Question: I am creating a system where when a user is created a device can be assigned to that user. I am doing this with a dropdown and while the dropdown is populated with the list of devices, it does not update the user with that device. Multiple users can use the same device and i want to avoid hard coding as the information is already on the database.
I am doing this through ef code first any other suggestions will be taken into account. Im really just focused on getting this to work so i am open to suggestions. I also want to get this working with edit, however im assuming the solution will fix both create and edit, if i use similar code.
I have been using a viewmodel to display the devices on the index page. The current users on the db show their allocated devices so i know that works, but i had to manually assign the devices in the table data.
'''
namespace FaceToFaceWebsite.Controllers
{
public class PatientController : Controller
{
private F2FData db = new F2FData();
public ActionResult Index()
{
var viewModel = db.Users
.Select(u => new UserDeviceViewModel()
{
User = u,
Device = u.Device
}).ToList();
return View(viewModel);
}
public ActionResult Create()
{
ViewBag.DeviceID = new SelectList(db.Devices, "DeviceID", "Name");
return View();
}
[HttpPost]
[ValidateAntiForgeryToken]
public ActionResult Create([Bind(Include = "UserID,CodeName,UseBriefInstructions,DeviceID,Name")] User user, Device device)
{
if (ModelState.IsValid)
{
db.Users.Add(user);
db.Devices.Attach(device);
db.SaveChanges();
return RedirectToAction("Index");
}
return View(user);
}
'''
'''
namespace FaceToFace.Model
{
public class User
{
public int UserID { get; set; }
public string CodeName { get; set; }
public bool UseBriefInstructions { get; set; }
public ICollection<RegimeItem> RegimeItems { get; set; }
public Device Device { get; set; }
public virtual ICollection<Grading> UserGradings { get; set; }
public User()
{
this.RegimeItems = new List<RegimeItem>();
Device = new Device();
}
}
public class RegimeItem
{
public int RegimeItemID { get; set; }
public Exercise RegimeExercise { get; set; }
}
}
'''
'''
namespace FaceToFace.Model
{
public class Device
{
public int DeviceID { get; set; }
public string Name { get; set; }
}
}
'''
'''
namespace FaceToFaceWebsite.Models
{
public class UserDeviceViewModel
{
public Device Device { get; set; }
public User User { get; set; }
public IList<SelectListItem> Name { get; set; }
}
}
'''
'''
@model FaceToFace.Model.User
@{
ViewBag.Title = "Create";
}
<h2>Create</h2>
@using (Html.BeginForm()) {
@Html.AntiForgeryToken()
@Html.ValidationSummary(true)
<fieldset>
<legend>User</legend>
<div class="editor-label">
@Html.LabelFor(model => model.CodeName)
</div>
<div class="editor-field">
@Html.EditorFor(model => model.CodeName)
@Html.ValidationMessageFor(model => model.CodeName)
</div>
<div class="editor-label">
@Html.LabelFor(model => model.Device.Name, "Device")
</div>
<div class="editor-field">
@Html.DropDownListFor(model => model.Device.DeviceID, (IEnumerable<SelectListItem>)ViewBag.DeviceID)
</div>
<div class="editor-label">
@Html.LabelFor(model => model.UseBriefInstructions)
</div>
<div class="editor-field">
@Html.EditorFor(model => model.UseBriefInstructions)
@Html.ValidationMessageFor(model => model.UseBriefInstructions)
</div>
<p>
<input type="submit" value="Create" />
</p>
</fieldset>
}
<div>
@Html.ActionLink("Back to List", "Index")
</div>
'''
I believe the problem lies with what ive been doing in the Controller, and after many tries i cannot get the create function to assign a user to a device from the db so any help would be greatly appreciated.
'''
private void PopulateDeviceChoices(UserDeviceViewModel model)
{
model.DeviceChoices = db.Devices.Select(m => new SelectListItem
{
Text = m.Name,
Value = m.DeviceID
});
}
//
// GET: /Patient/
public ActionResult Index()
{
//var viewModel = new List<FaceToFaceWebsite.Models.UserDeviceViewModel>();
var viewModel = db.Users
.Select(u => new UserDeviceViewModel()
{
User = u,
Device = u.Device
}).ToList();
return View(viewModel);
}
public ActionResult Create(UserDeviceViewModel model, User user)
{
ViewBag.DeviceID = new SelectList(db.Devices, "DeviceID", "Name");
var device = db.Devices.Find(model.DeviceId);
user.Device = device;
PopulateDeviceChoices(model);
return View(model);
}
//
// POST: /Patient/Create
[HttpPost]
[ValidateAntiForgeryToken]
public ActionResult Create(User user, Device device, UserDeviceViewModel model)
{
if (ModelState.IsValid)
{
db.Users.Add(user);
db.Devices.Attach(device);
db.SaveChanges();
return RedirectToAction("Index");
}
PopulateDeviceChoices(model);
return View(model);
}
'''
I have made the changes as Chris' suggestions, however i dont think i have translated them correctly, as i am getting an error at 'Value = m.DeviceID' which is telling me 'Cannot implicitly convert type 'int' to 'string''
I have got it working however, i am getting two sets of user input rows on the view, it also does not allow me to assign a device to a user still.
'''
public ActionResult Create()
{
UserDeviceCreateViewModel model = new UserDeviceCreateViewModel();
ConfigureViewModel(model);
return View(model);
}
public ActionResult Create(UserDeviceCreateViewModel model, User user, Device device)
{
if (!ModelState.IsValid)
{
ConfigureViewModel(model);
return View(model);
}
db.Users.Add(user);
db.SaveChanges();
return RedirectToAction("Index");
}
'''
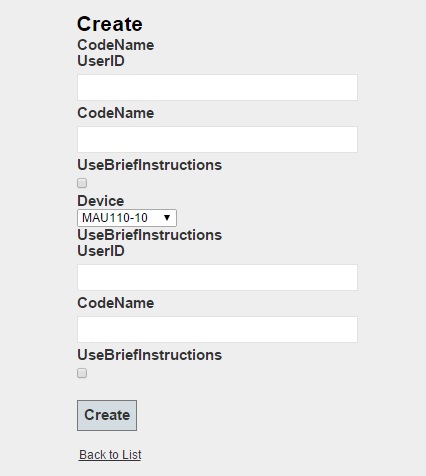
Answer: The error you are getting is because property 'DeviceID' is typeof 'int' but the 'Value' property is typeof 'string' so it would need to be
'''
model.DeviceChoices = db.Devices.Select(m => new SelectListItem
{
Text = m.Name,
Value = m.DeviceID.ToString()
});
'''
However you have numerous other issues with you code, for example your 'Create()' GET method has parameters which not only are unnecessary, but its properties will be null, your view is based on 'User' but your POST method also has parameters for 'Device' and 'UserDeviceViewModel', both of which will be null, and if you ever add validation attributes to any of your models, 'ModelState' is likely to be invalid. As always, you should be using a view model to represent what you want to display/edit
'''
public class UserCreateVM
{
[Display(Name = "Code Name")]
[Required(ErrorMessage = "Please enter a code name")]
public string CodeName { get; set; }
[Display(Name = Use Brief Instructions?")]
public bool UseBriefInstructions { get; set; }
[Display(Name = Device")]
[Required(ErrorMessage = "Please select a device")]
public int? SelectedDevice { get; set; }
public SelectList DeviceList { get; set; }
}
'''
Controller
'''
public ActionResult Create()
{
UserCreateVM model = new UserCreateVM();
ConfigureViewModel(model);
return View(model);
}
[HttpPost]
public ActionResult Create(UserCreateVM model)
{
if (!ModelState.IsValid)
{
ConfigureViewModel(model);
return View(model);
}
// Initialize new instance of the data model
User user = new User();
// Map properties from view model to data model
user.CodeName = model.CodeName;
user.UseBriefInstructions = model.UseBriefInstructions;
user.Device = db.Devices.Find(model.SelectedDevice);
// Save and redirect
db.Users.Add(user);
db.SaveChanges();
return RedirectToAction("Index");
}
private void ConfigureViewModel(UserCreateVM model)
{
model.DeviceList = new SelectList(db.Devices, "DeviceID", "Name");
}
'''
View
'''
@model UserCreateVM
@using (Html.BeginForm())
{
....
@Html.LabelFor(m => m.CodeName)
@Html.TextBoxFor(m => m.CodeName)
@Html.ValidationMessageFor(m => m.CodeName)
@Html.LabelFor(m => m.SelectedDevice)
@Html.DropDownListFor(m => m.SelectedDevice, Model.DeviceList, "-Please select-")
@Html.ValidationMessageFor(m => m.SelectedDevice)
@Html.LabelFor(m => m.UseBriefInstructions)
@Html.CheckboxFor(m => m.UseBriefInstructions)
@Html.ValidationMessageFor(m => m.UseBriefInstructions)
....
}
'''